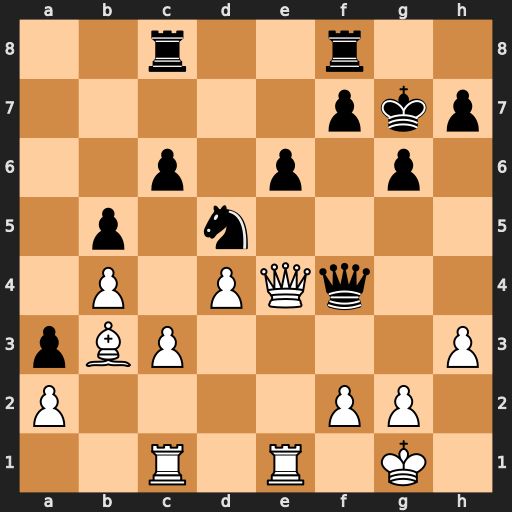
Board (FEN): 2r2r2/5pkp/2p1p1p1/1p1n4/1P1PQq2/pBP4P/P4PP1/2R1R1K1
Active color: w
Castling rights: -
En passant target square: -
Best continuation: Bxd5 Qxc1 Rxc1